Interaction volume radius: 10 \u00c5
Interaction volume height: 25 \u00c5
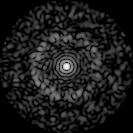
Disorder parameter: 0.843